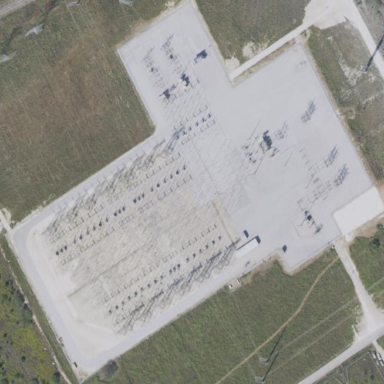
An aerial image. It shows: Outdoor power substation surrounded by fence. This substation operates at the transmission level.